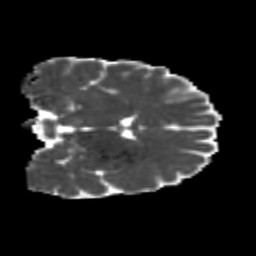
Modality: MD
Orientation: coronal
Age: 24
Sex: male
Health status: healthy
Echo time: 0.074 s